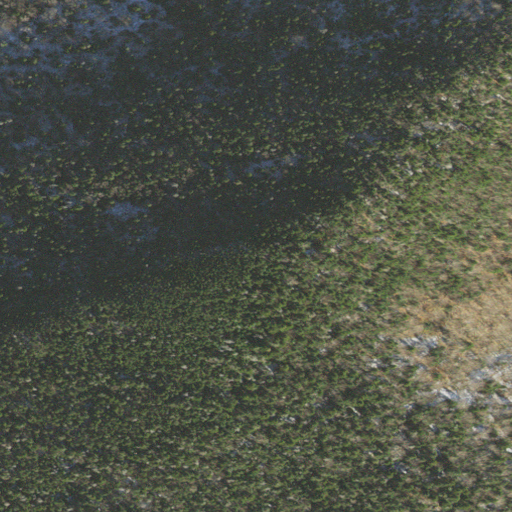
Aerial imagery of mountain in Vermont named Peru Peak containing evergreen forest, deciduous forest, shrub, and grassland